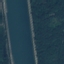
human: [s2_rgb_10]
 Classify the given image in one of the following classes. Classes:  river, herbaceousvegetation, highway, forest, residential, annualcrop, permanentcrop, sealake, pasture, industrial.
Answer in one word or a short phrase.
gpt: River